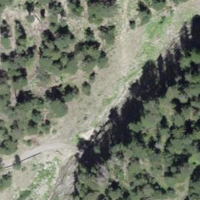
EUNIS habitat code: 48
Species observed at this site:
Papilio machaon
Erebia alberganus